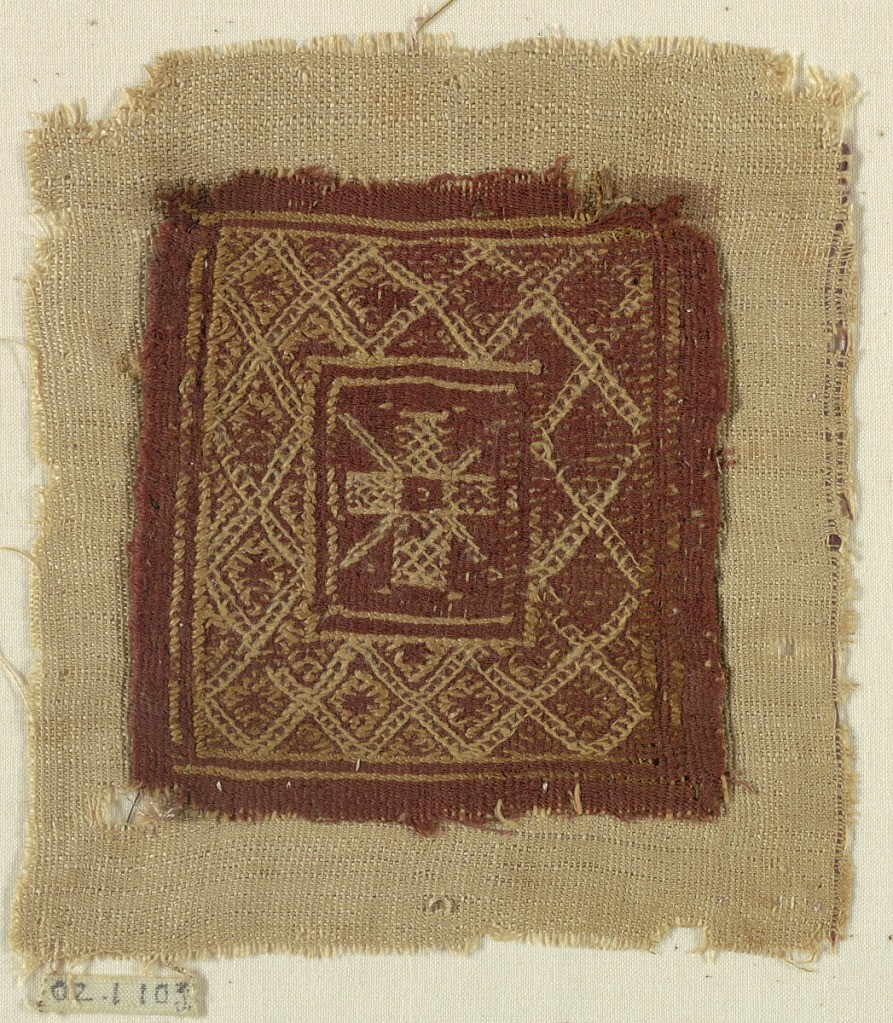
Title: Square
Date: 3rd–4th century
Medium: Warp; S-spun wool. Wefts; S-spun wool Technique: slit tapestry with supplementary wrapping
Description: Square with a cross in the center of an outer frame in geometric pattern. Mounted on linen. Upper right hand corner is destroyed and the fabric has been painted.